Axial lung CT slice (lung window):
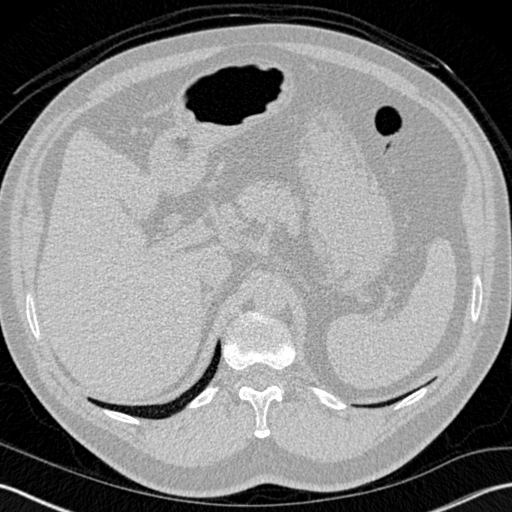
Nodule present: no